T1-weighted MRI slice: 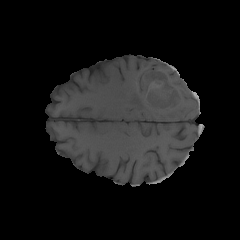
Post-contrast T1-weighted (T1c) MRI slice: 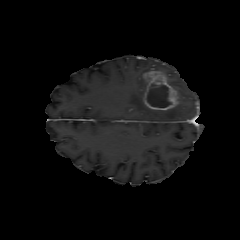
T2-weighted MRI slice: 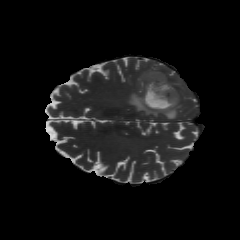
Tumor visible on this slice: yes